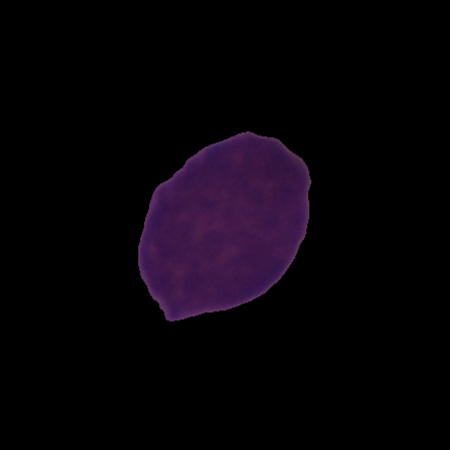
Label: cancer